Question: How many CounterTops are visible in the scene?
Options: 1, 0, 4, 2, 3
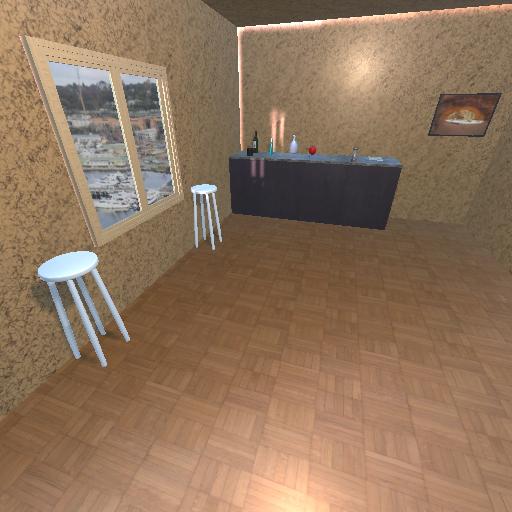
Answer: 1